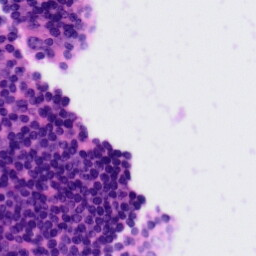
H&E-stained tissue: Tonsil